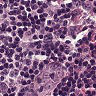
Metastatic tissue present: no